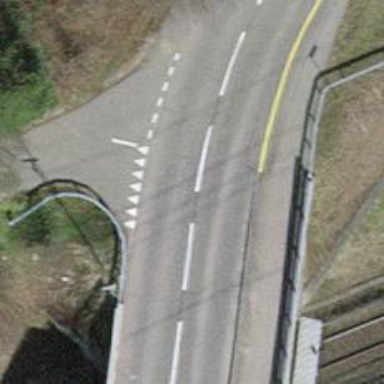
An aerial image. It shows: Secondary road with asphalt surface and dedicated cycle lane.